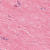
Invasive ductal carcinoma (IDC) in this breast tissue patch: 0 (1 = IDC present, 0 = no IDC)